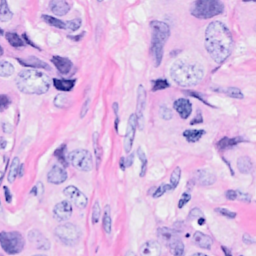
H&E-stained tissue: Breast